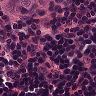
Metastatic tissue present: yes